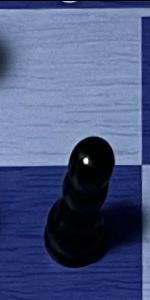
Label: Pawn_Black